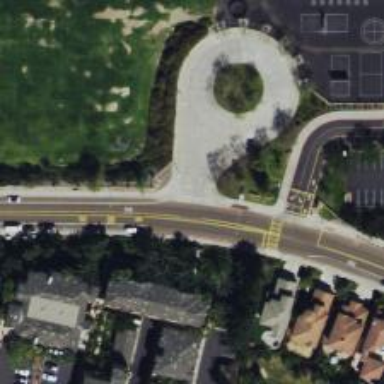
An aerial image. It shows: Road with stop sign.